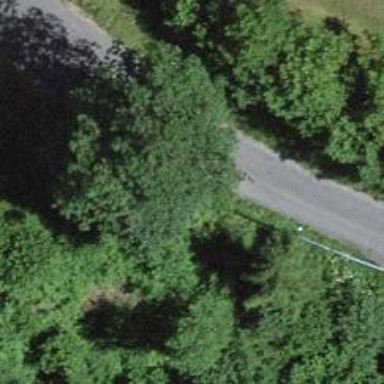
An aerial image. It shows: Unclassified road with smooth asphalt surface. The road has high-quality grade 1 tracktype.